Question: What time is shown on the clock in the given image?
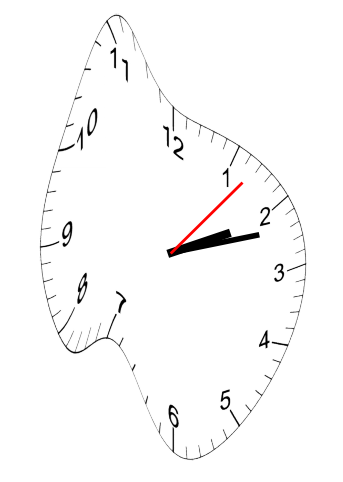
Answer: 02:12:07